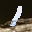
Label: 1